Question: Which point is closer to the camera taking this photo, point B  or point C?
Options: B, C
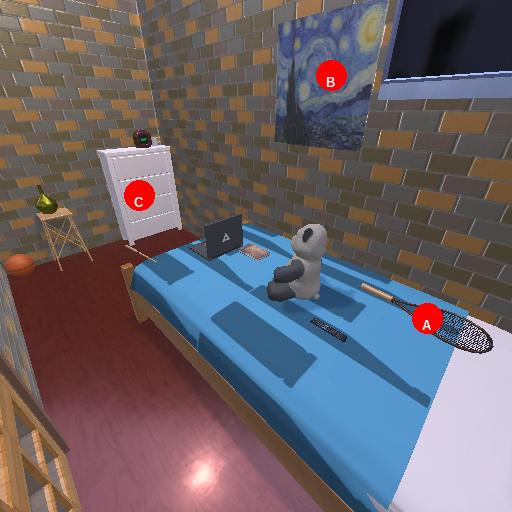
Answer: B